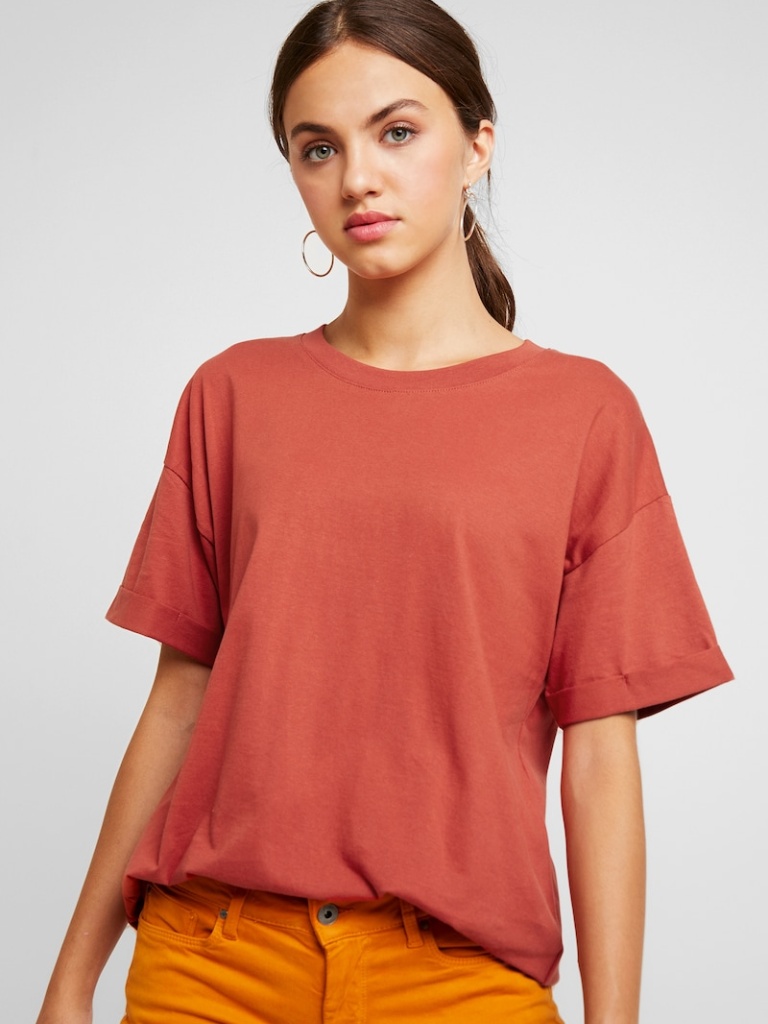
cotton relaxed short sleeve hip length Untucked crew t-shirt